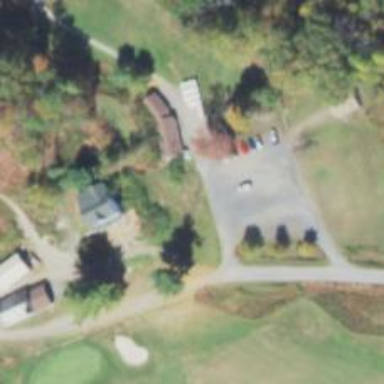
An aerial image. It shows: Golf clubhouse.